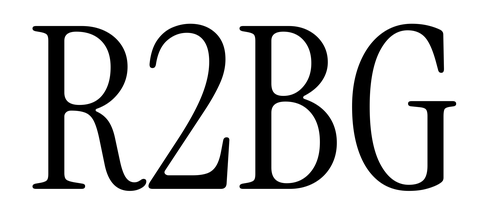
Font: InstrumentSerif-Regular